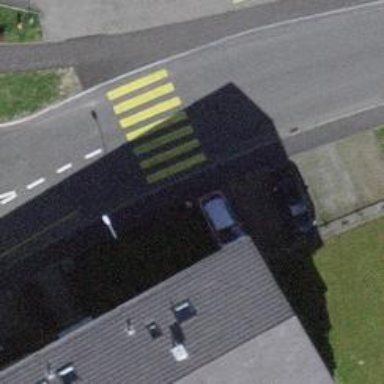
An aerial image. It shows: Kerb serving as barrier.